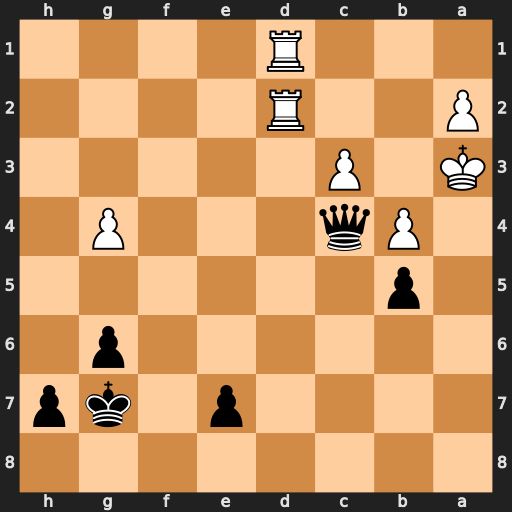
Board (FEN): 8/4p1kp/6p1/1p6/1Pq3P1/K1P5/P2R4/3R4
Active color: b
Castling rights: -
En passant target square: -
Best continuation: Qxc3#